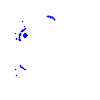
Particle: electron